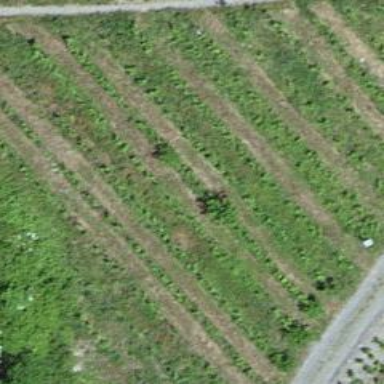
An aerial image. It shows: Vineyard with grape crops.